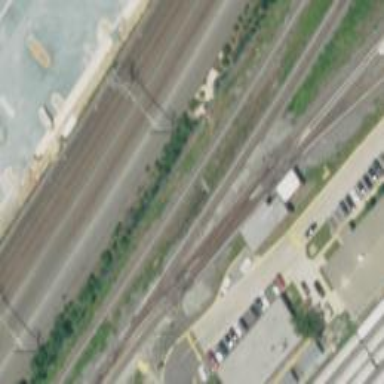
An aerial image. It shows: Railway crossing.